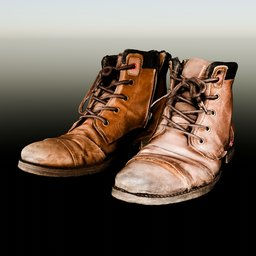
Label: people